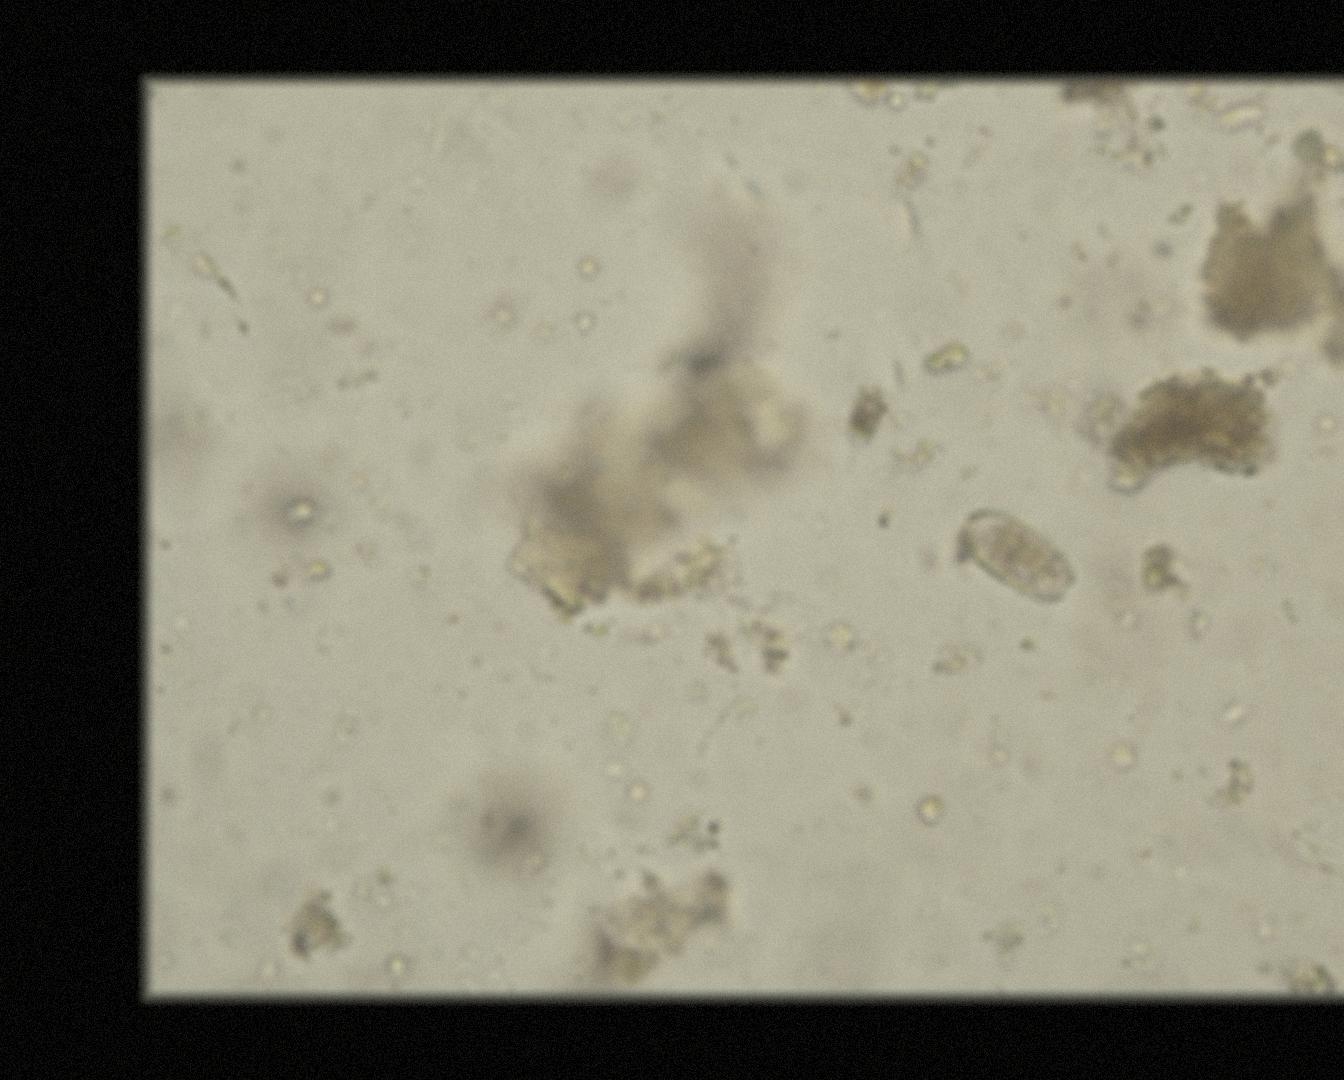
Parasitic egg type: Capillaria philippinensis